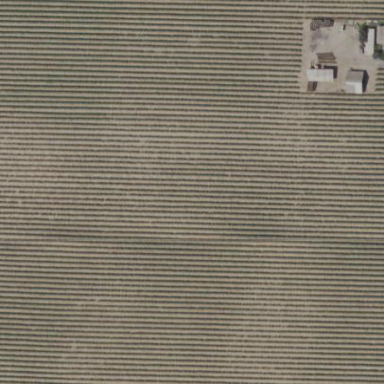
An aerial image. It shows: Vineyard.